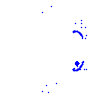
Particle: pion